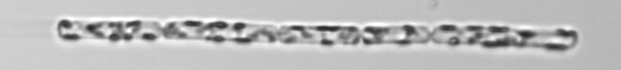
Label: Dactyliosolen_fragilissimus